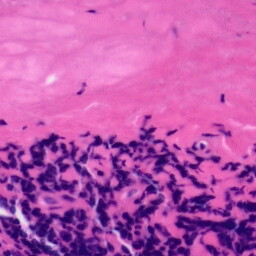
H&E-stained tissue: Tonsil